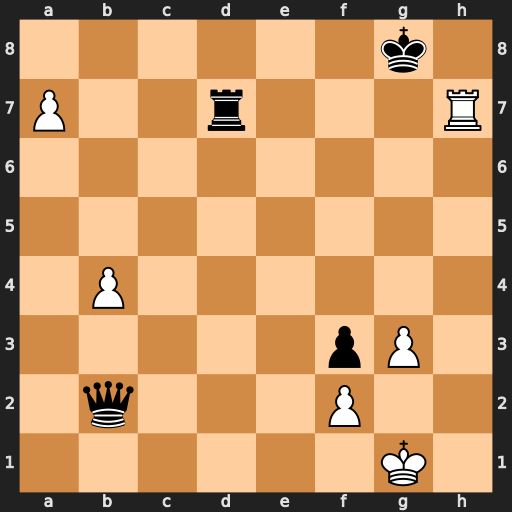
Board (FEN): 6k1/P2r3R/8/8/1P6/5pP1/1q3P2/6K1
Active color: w
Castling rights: -
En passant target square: -
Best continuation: a8=Q+ Kxh7 Qe4+